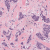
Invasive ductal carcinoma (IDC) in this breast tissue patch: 1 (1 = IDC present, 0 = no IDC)